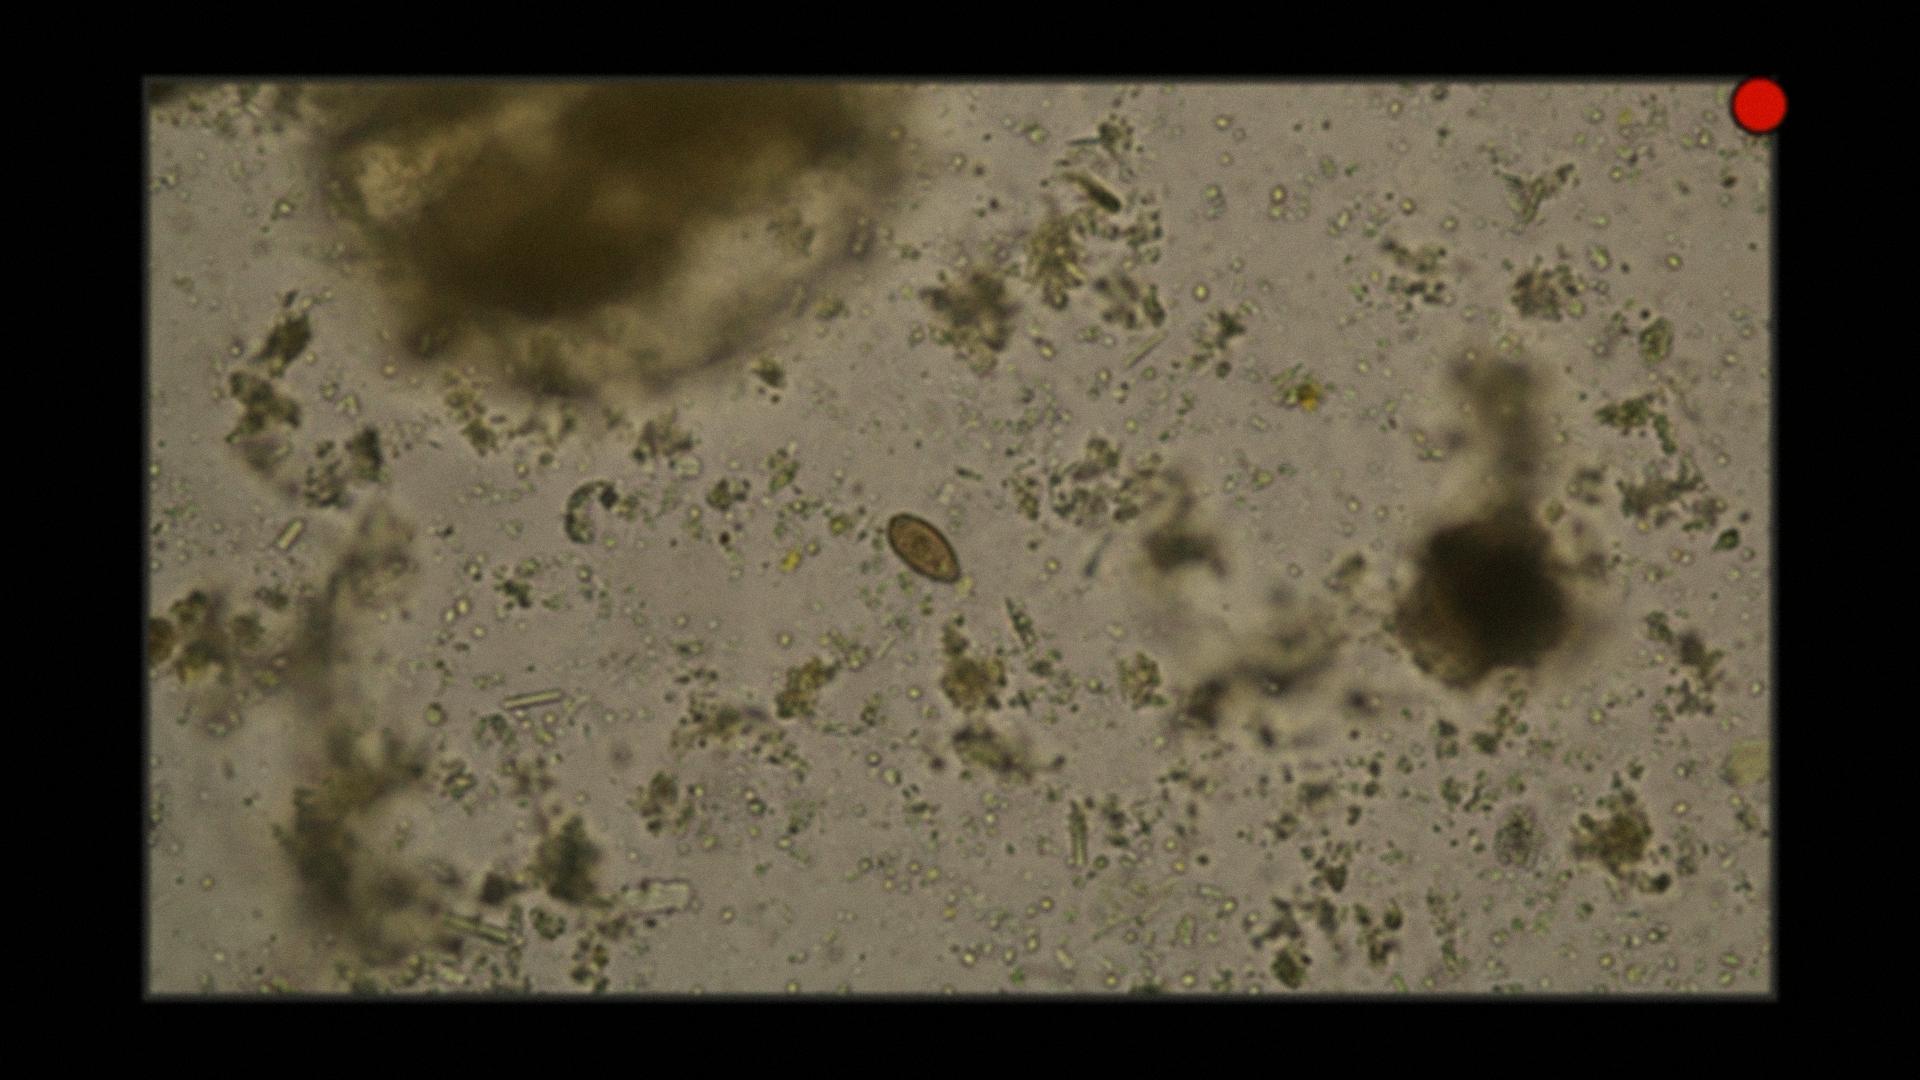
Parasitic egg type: Opisthorchis viverrine